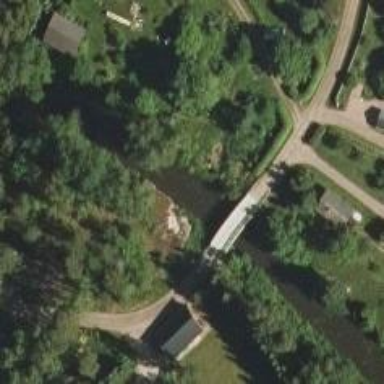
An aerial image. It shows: Residential road with bridge.